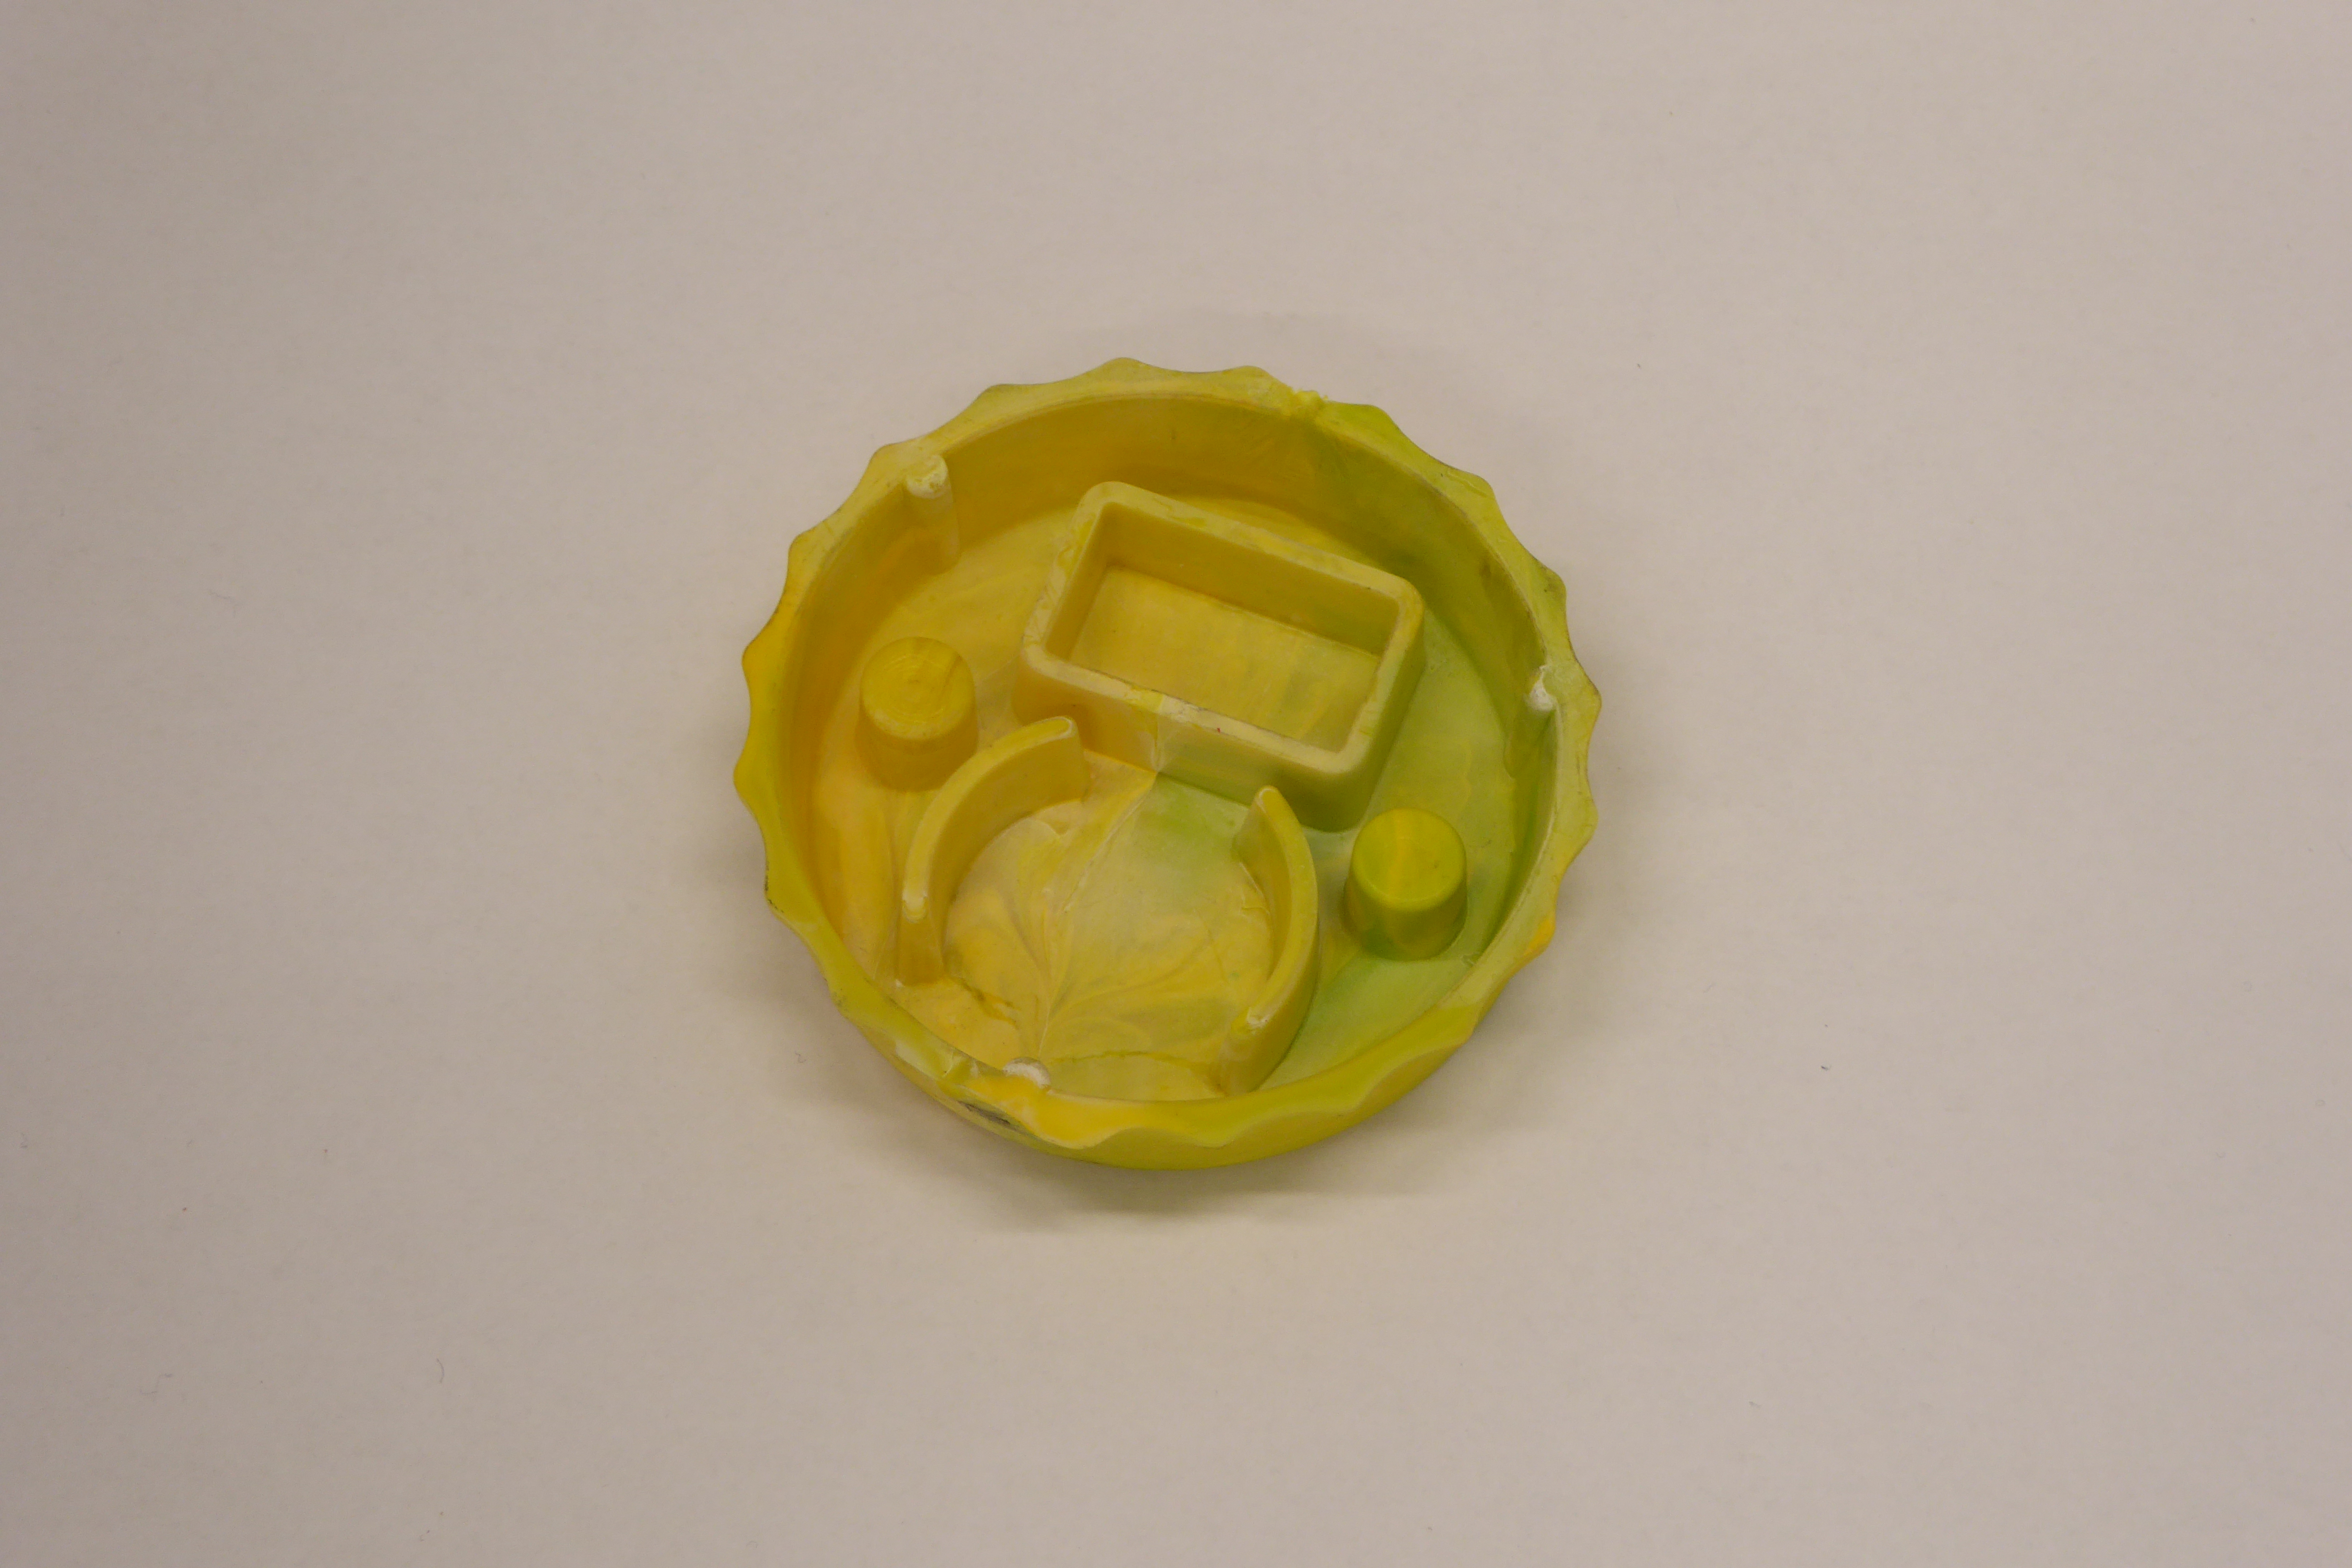
Label: Bottle Opener - Cover